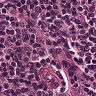
Metastatic tissue present: no